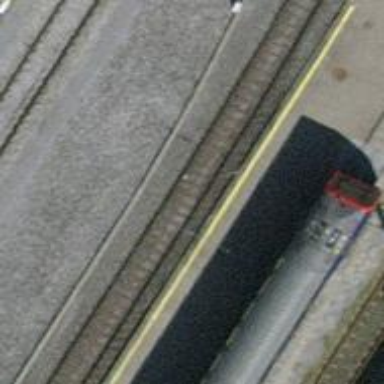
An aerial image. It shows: Rail yard with electrified contact lines for the trains.